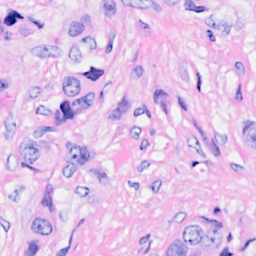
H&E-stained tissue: Breast